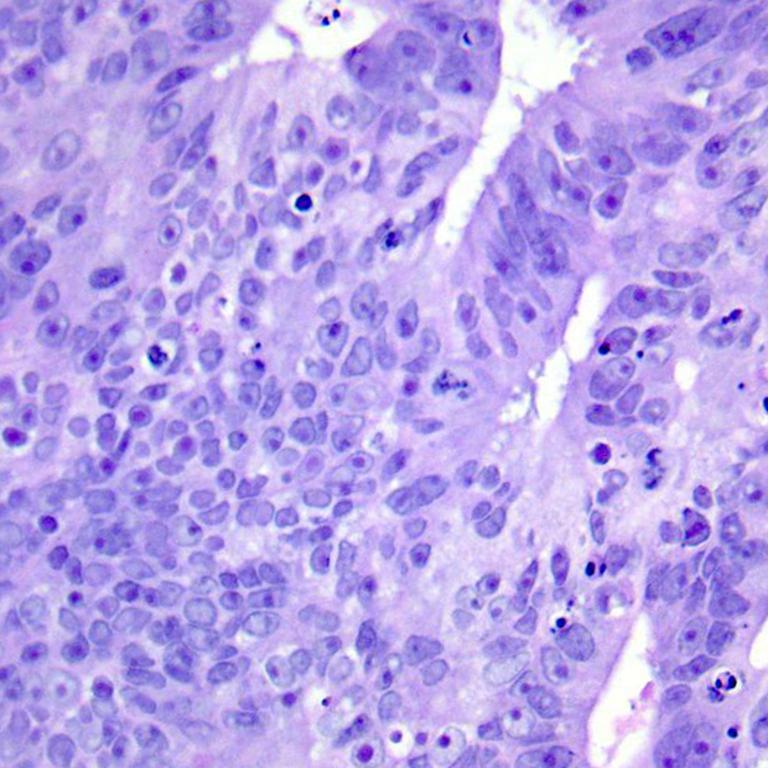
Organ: colon
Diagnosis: adenocarcinomas